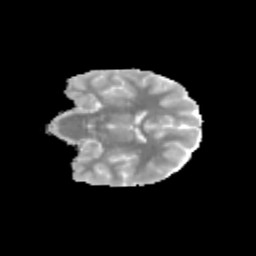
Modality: MD
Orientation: coronal
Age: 12
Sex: female
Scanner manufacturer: siemens
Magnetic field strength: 3 T
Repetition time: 3.8 s
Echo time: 0.07 s